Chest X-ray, AP view. Patient: 58 years old, sex F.
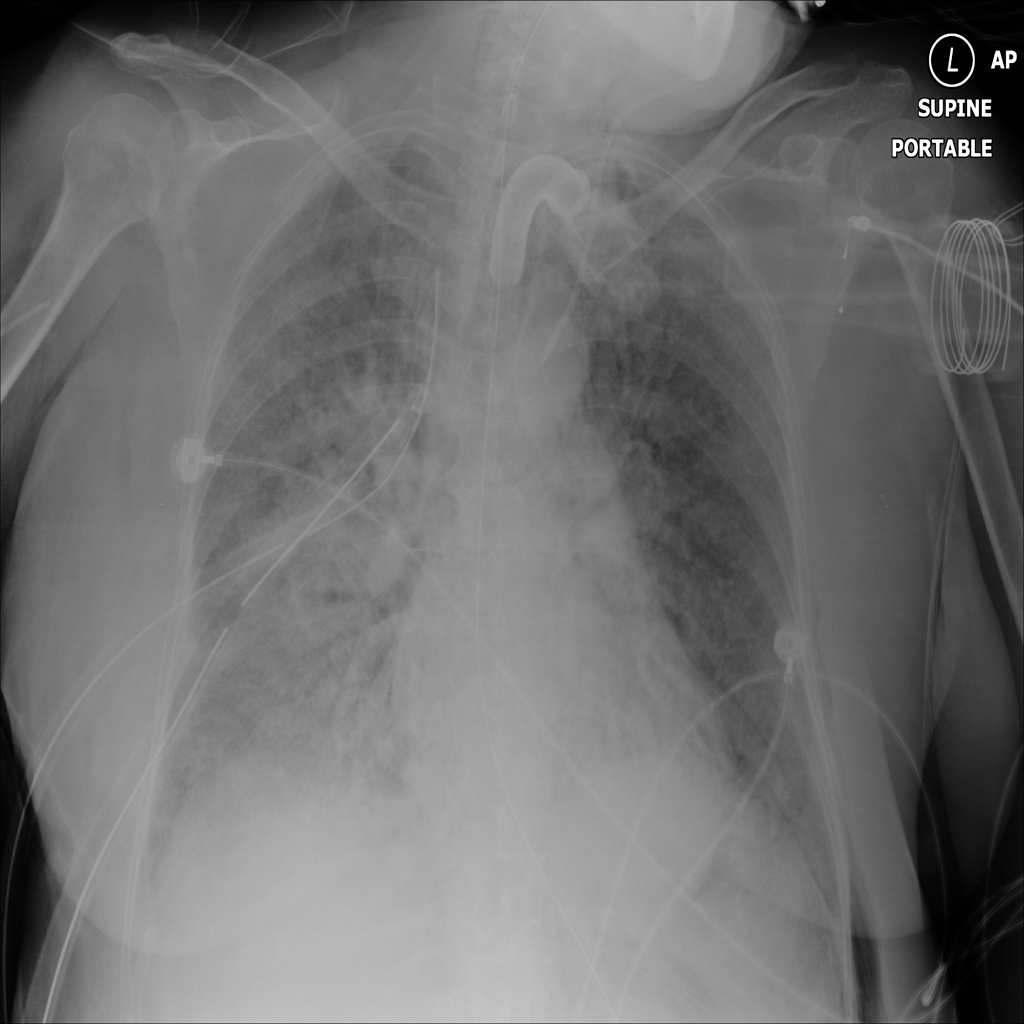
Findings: Infiltration